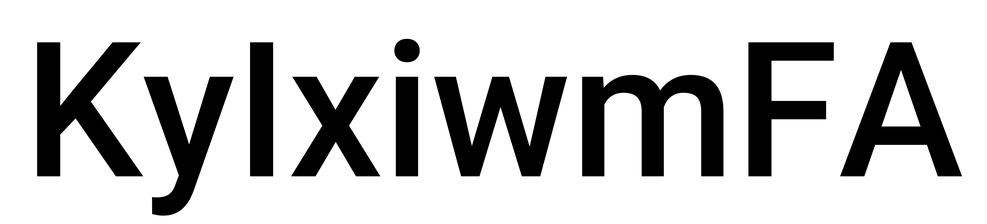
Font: Roboto_Medium